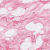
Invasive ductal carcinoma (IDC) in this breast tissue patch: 0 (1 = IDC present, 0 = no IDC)